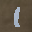
Label: 1